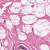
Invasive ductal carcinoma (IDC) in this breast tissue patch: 0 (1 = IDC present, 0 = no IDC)